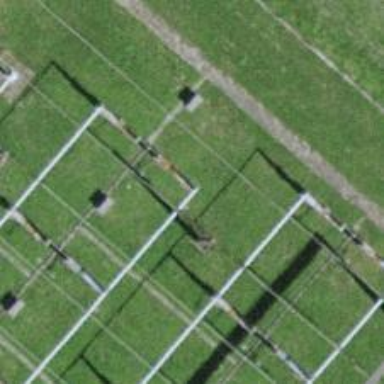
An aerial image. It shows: Busbar power line.